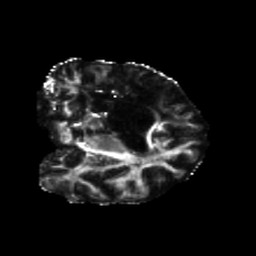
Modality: FA
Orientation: coronal
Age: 31
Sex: female
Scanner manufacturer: siemens
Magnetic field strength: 3 T
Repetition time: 5.25 s
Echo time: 0.08 s